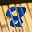
Label: 8